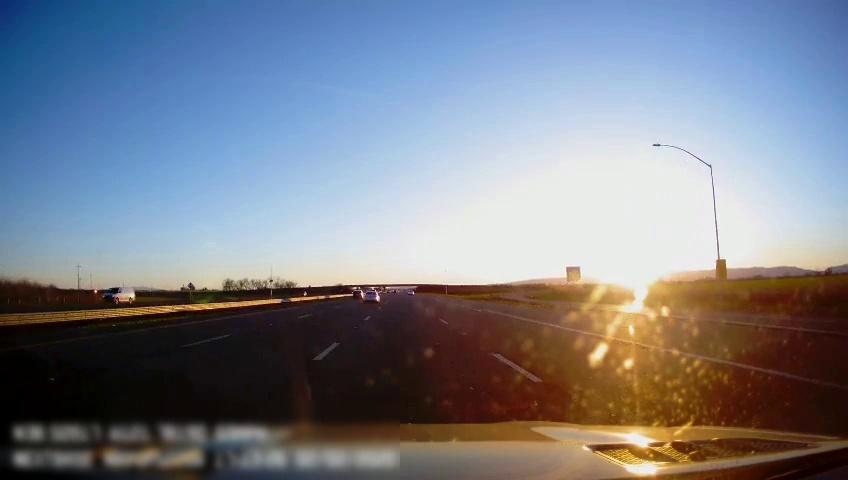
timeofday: Day
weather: Sunny
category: Drivable Space
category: Vehicles | SUV
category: Vehicles | Car
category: Vehicles | Van
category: Lanes | Alternate Lane
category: Lanes | Alternate Lane
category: Lanes | Current Lane
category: Lanes | Current Lane
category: Lanes | Alternate Lane
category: Lanes | Alternate Lane
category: Lanes | Alternate Lane
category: Traffic | Signs